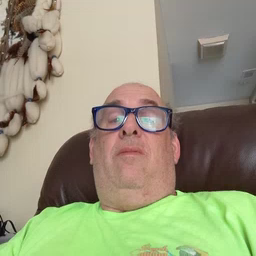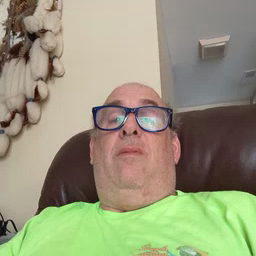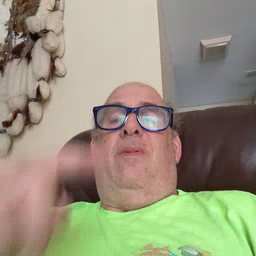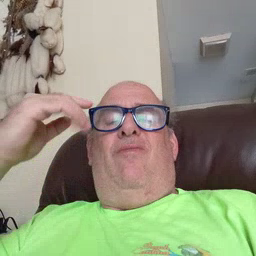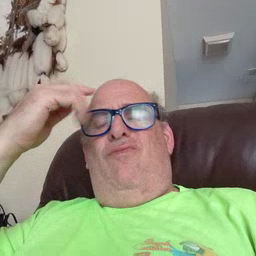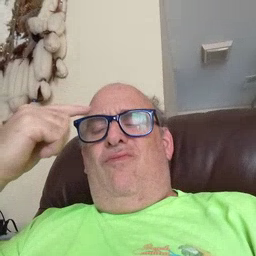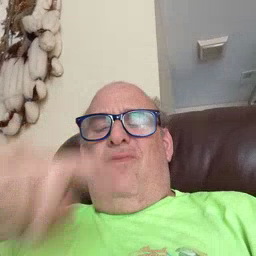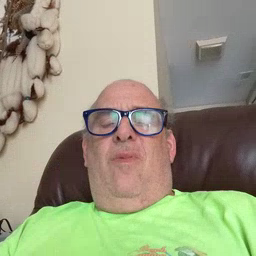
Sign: think